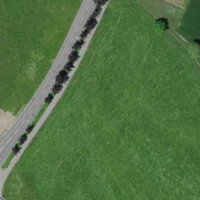
EUNIS habitat code: 25
Species observed at this site:
Streptopelia decaocto
Bromus hordeaceus
Corvus corone
Hirundo rustica
Bromus sterilis